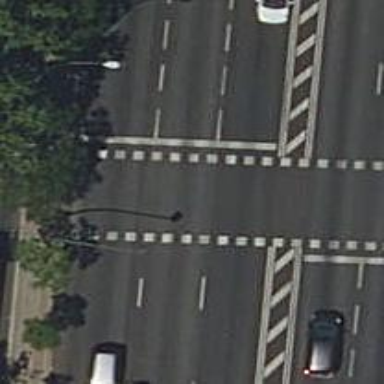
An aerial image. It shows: Crossing with traffic signals.